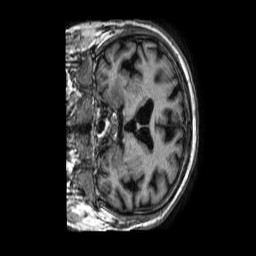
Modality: T1w
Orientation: coronal
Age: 84
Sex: male
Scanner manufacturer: philips
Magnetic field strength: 1.5 T
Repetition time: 0.007078 s
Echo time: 0.003206 s